Current action and preconditions to check: path_clear

Your task: For each precondition in the list above, predict whether it will hold at this action.

Consider the current scene as observed from the mobile robot's camera, and analyze the predicted future states of all dynamic agents (e.g., people, animals, vehicles, or any moving entities) within the NEXT SECOND.

IMPORTANT: Only answer "very likely" if you are absolutely certain—based on strong, clear evidence—that a dynamic agent will violate the precondition in the predicted future state. Do NOT answer "very likely" for unlikely, ambiguous, or low-probability risks.

Ask yourself for each precondition: Is there a high probability, with clear and convincing evidence, that the predicted future states of any dynamic agent will interfere with the predicted future state of the currently executing action within the NEXT SECOND, causing that precondition to fail?

Assess the risk level based on these predictions. Use "likely" or "very likely" if motions create a clear risk of interference.

Use "neutral" or "improbable" if agents are nearby but their predicted paths are clearly diverging or non-conflicting.

Failure Risk Categories: "very improbable", "improbable", "neutral", "likely", "very likely"

Answer Format: Output ONLY the probability_of_failure value from these categories: "very improbable", "improbable", "neutral", "likely", "very likely"

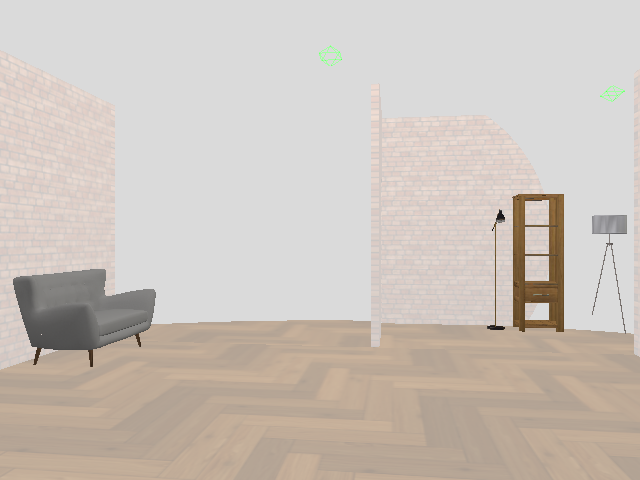

Answer: very improbable